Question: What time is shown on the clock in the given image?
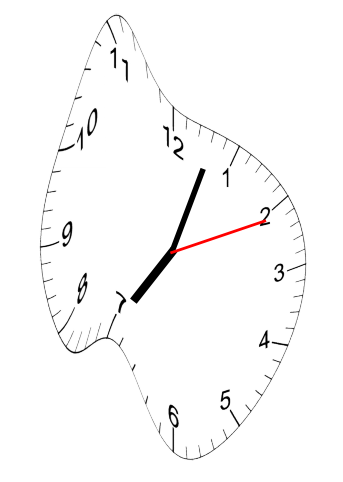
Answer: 07:03:11